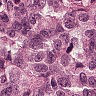
Metastatic tissue present: yes